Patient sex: M
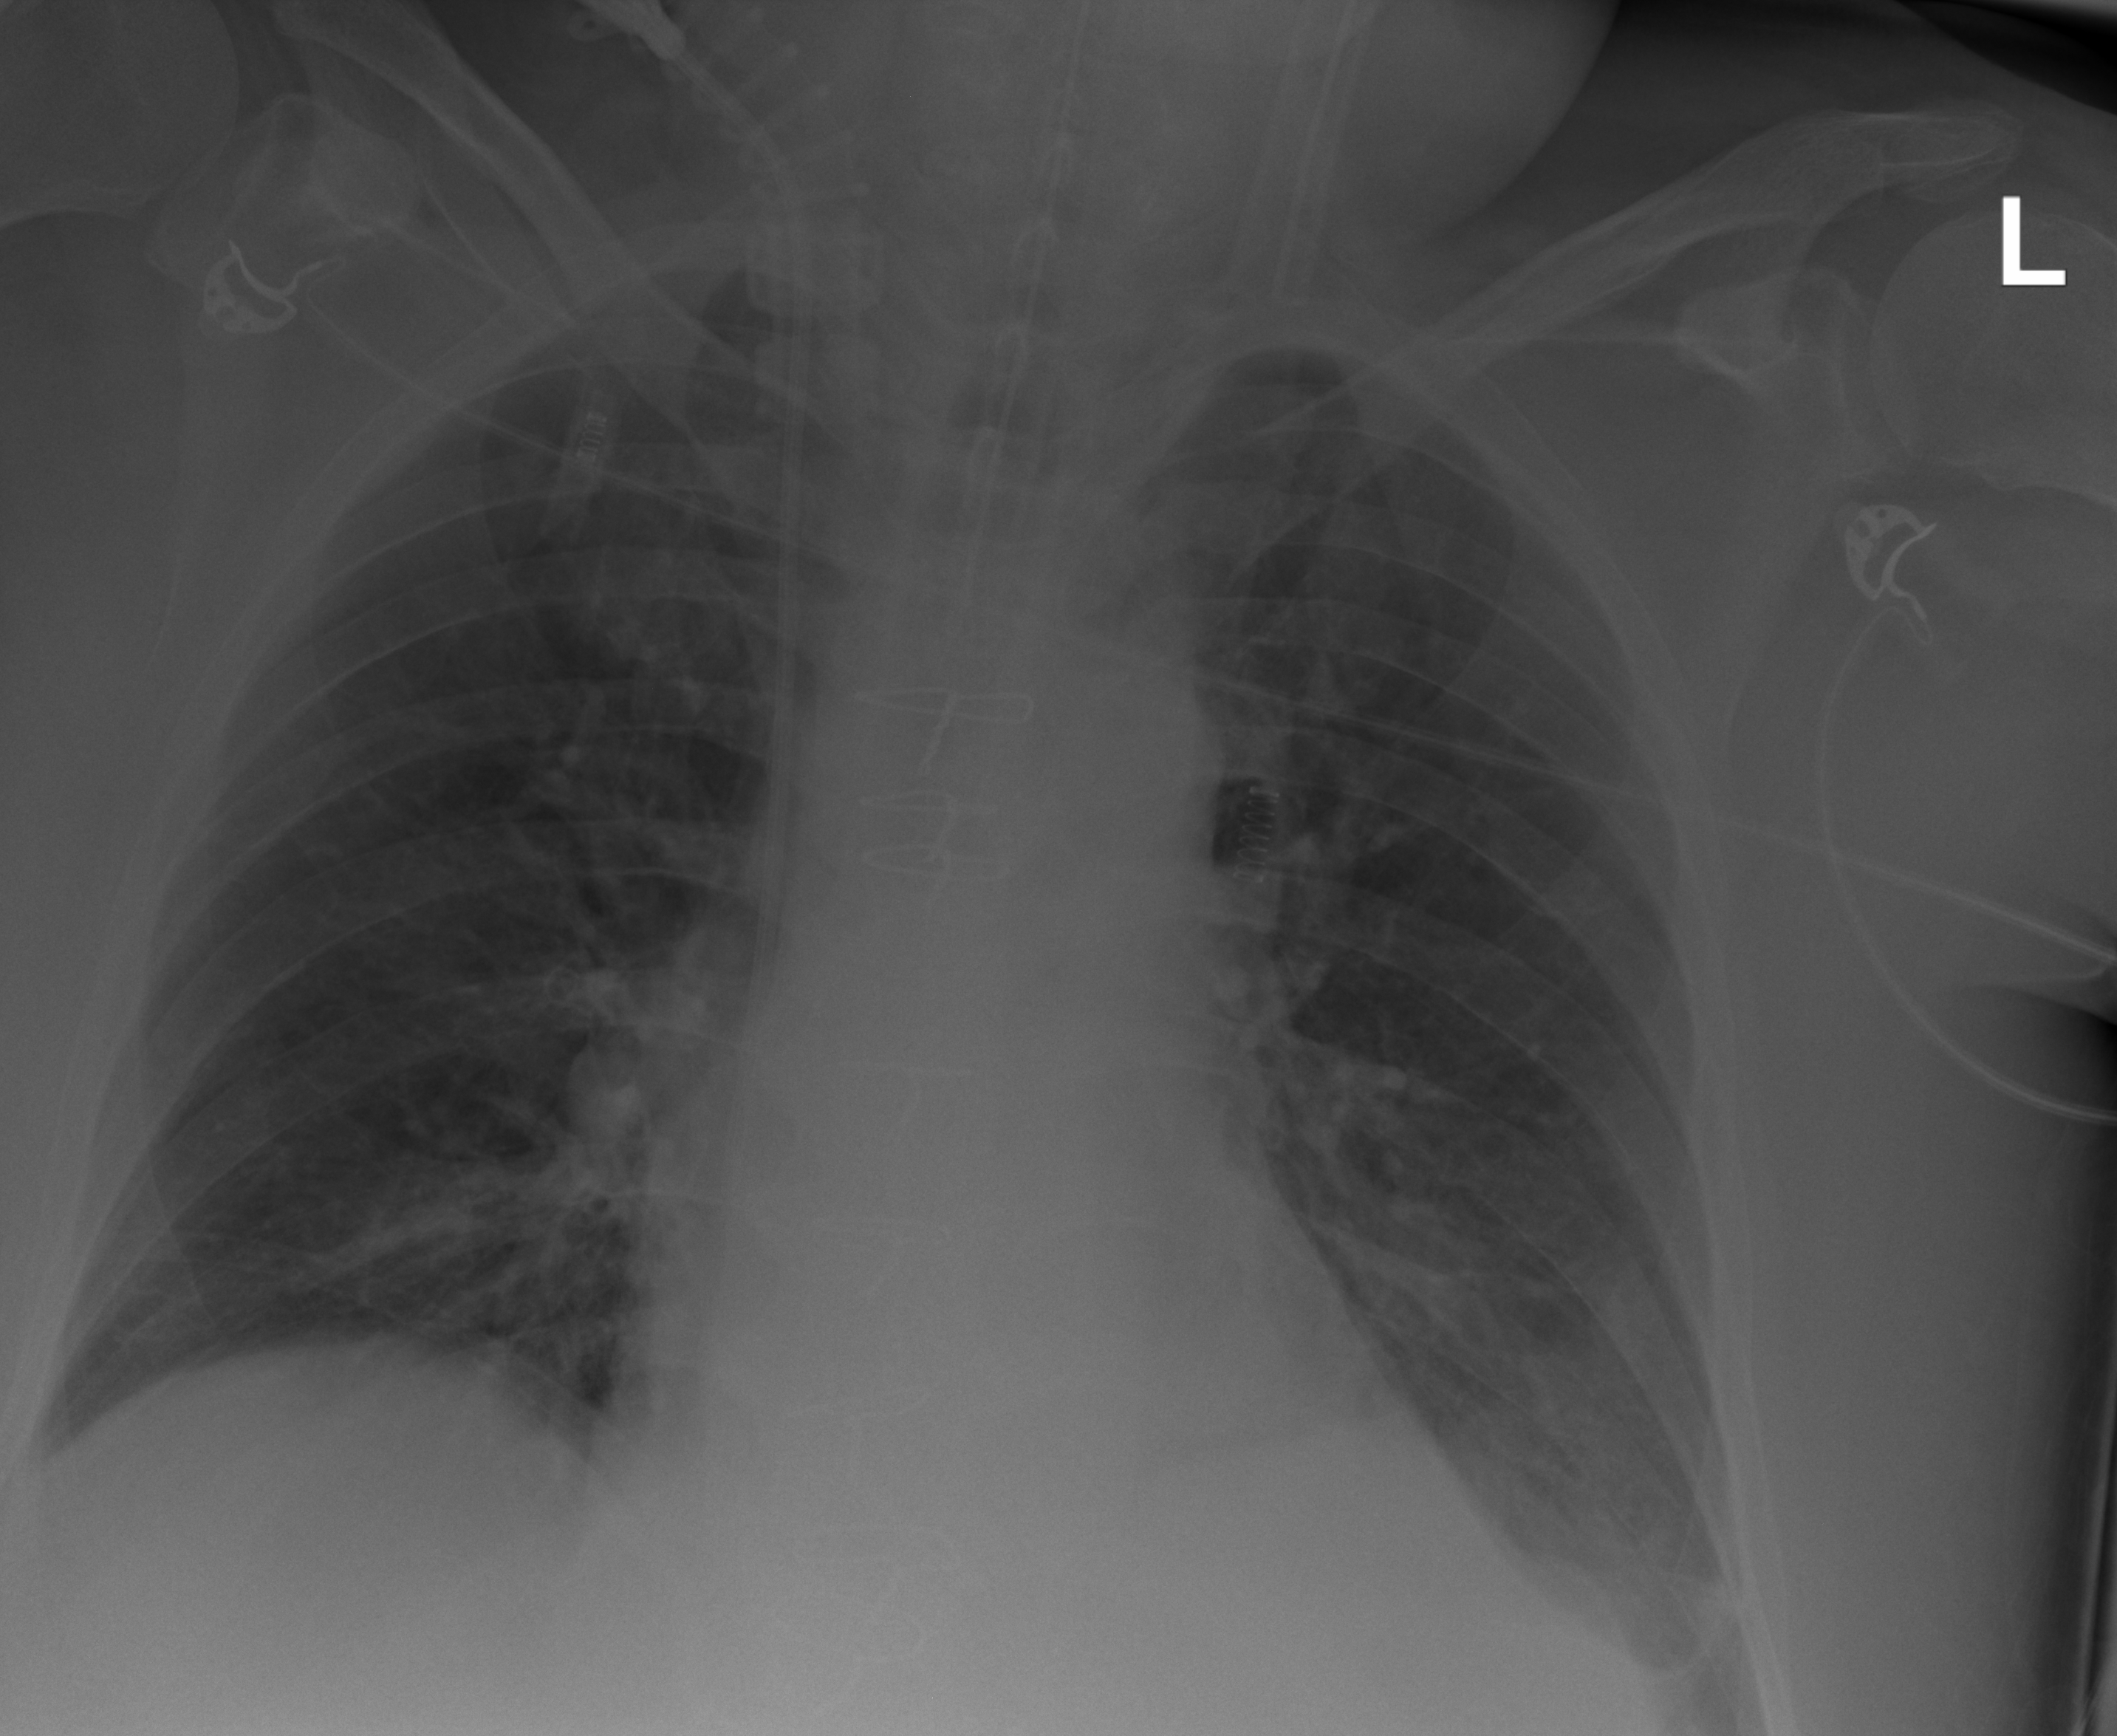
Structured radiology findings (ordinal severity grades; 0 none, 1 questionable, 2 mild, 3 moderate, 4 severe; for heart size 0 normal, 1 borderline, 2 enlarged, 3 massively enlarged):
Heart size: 1
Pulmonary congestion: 1
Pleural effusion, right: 1
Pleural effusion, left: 2
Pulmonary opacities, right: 0
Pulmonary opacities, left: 2
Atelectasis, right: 2
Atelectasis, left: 2